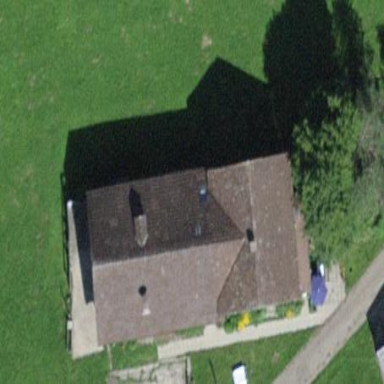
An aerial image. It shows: Detached building.